Field crop: tomato
Growth stage: 2
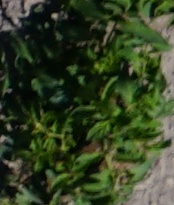
Species: tomato